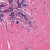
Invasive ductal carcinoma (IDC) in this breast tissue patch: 0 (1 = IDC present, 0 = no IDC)